【题型】解答题　【知识点】平面几何　【难度】easy
已知：如图, 四边形 $ABCD$ 中, $AB // CD$, 点 $E$ 在边 $AD$ 上, $CE$ 与 $BA$ 的延长线交于点 $F$,
$\frac{FA}{AB} = \frac{AE}{ED}$。

(1) 求证：四边形 $ABCD$ 为平行四边形；

(2) 联结 $FD$, 分别延长 $FD$、$BC$ 交于点 $G$, 如果 $FC^2 = FD \cdot FG$, 求证：
$AD \cdot CG = BF \cdot CD$。
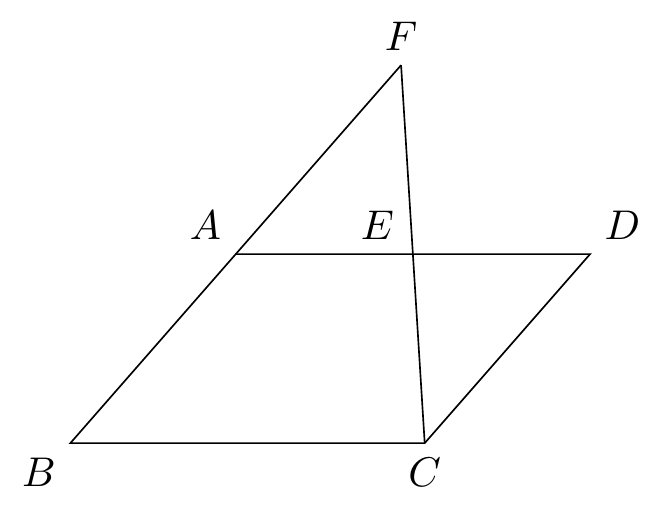
【解答】
解：(1)证明：$\because AB // CD$,

$\therefore \triangle AEF \sim \triangle DEC$,

$\therefore \frac{AF}{CD} = \frac{AE}{ED}$,

$\because \frac{FA}{AB} = \frac{AE}{ED}$,

$\therefore AB = CD$,

$\therefore$ 四边形 $ABCD$ 是平行四边形；

(2)证明：如图所示,

$\because FC^2 = FD \cdot FG$,

即 $\frac{FC}{FD} = \frac{FG}{FC}$,

又 $\because \angle CFD = \angle GFC$,

$\therefore \triangle CFD \sim \triangle GFC$,

$\therefore \angle FCD = \angle FGC$, $\frac{CG}{CD} = \frac{GF}{CF}$,

$\because AB // CD$,

$\therefore \angle BFC = \angle FCD$,

$\therefore \angle BFC = \angle FGC$,

又 $\because \angle FBC = \angle GBF$,

$\therefore \triangle FBC \sim \triangle GBF$,

$\therefore \frac{BC}{BF} = \frac{FC}{FG}$,

$\therefore \frac{CG}{CD} = \frac{BF}{BC}$,

又 $\because AD = BC$,

$\therefore AD \cdot CG = BF \cdot CD$。
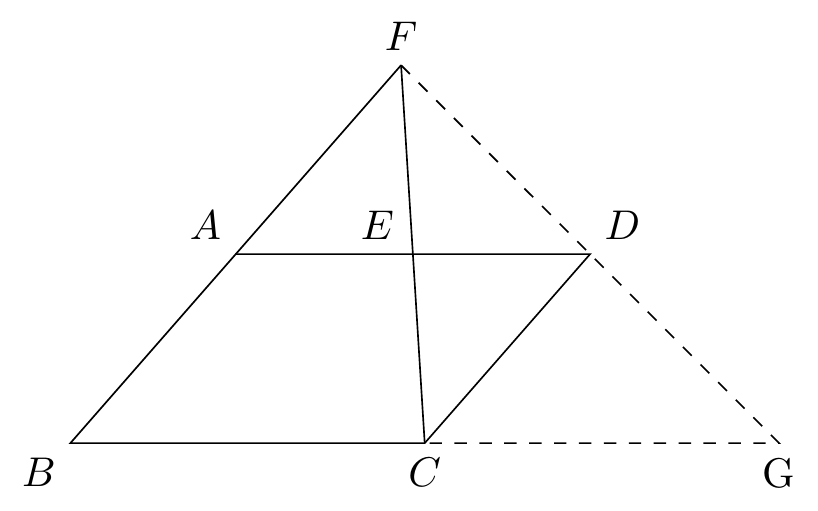